Question: Count the number of objects in the diagram.
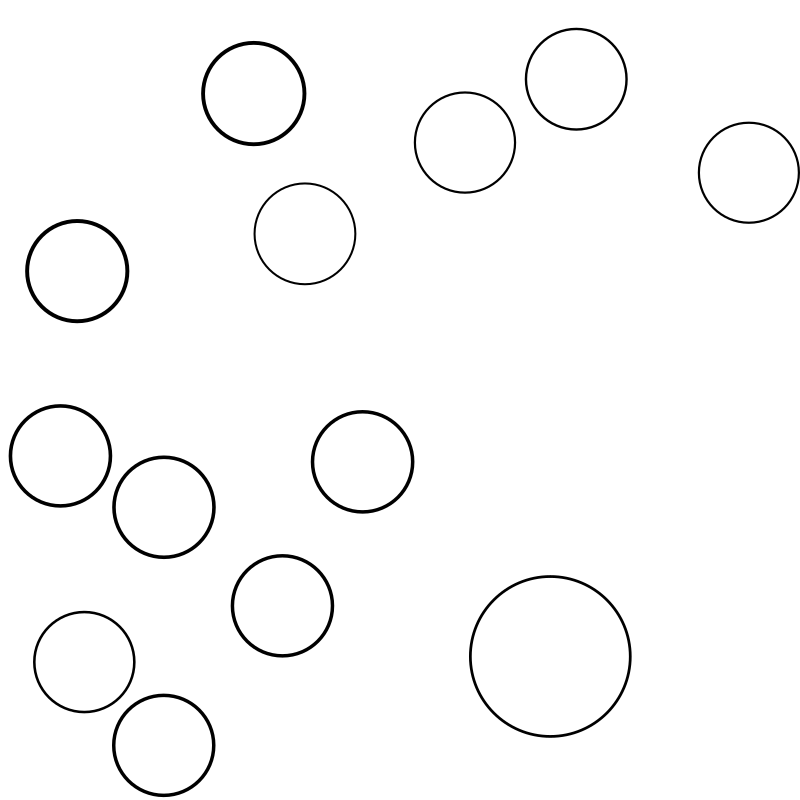
Answer: 13